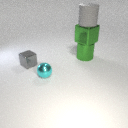
large green metal cylinder below large green metal cube